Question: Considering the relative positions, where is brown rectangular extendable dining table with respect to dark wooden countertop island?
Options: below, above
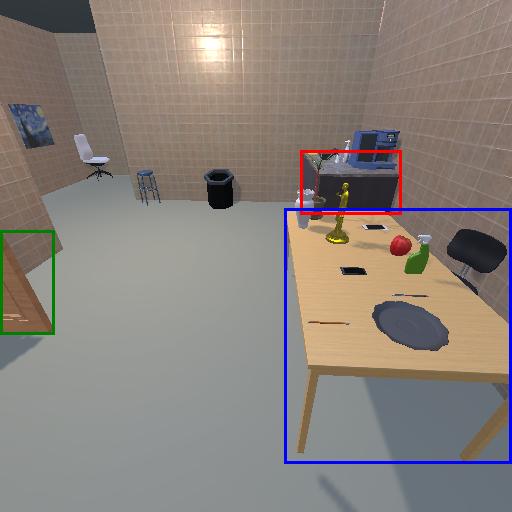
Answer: below